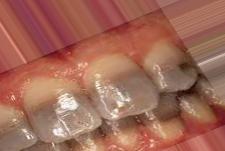
Condition: Tooth Discoloration